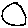
Label: circle